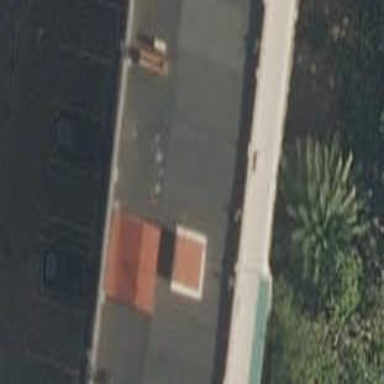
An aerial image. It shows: Brown apartment building with flat roof shape.